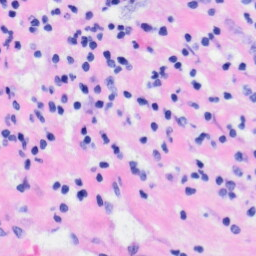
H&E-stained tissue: Liver